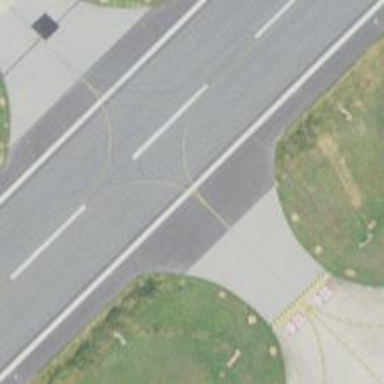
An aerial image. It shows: Image of taxiway at airport.